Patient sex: M
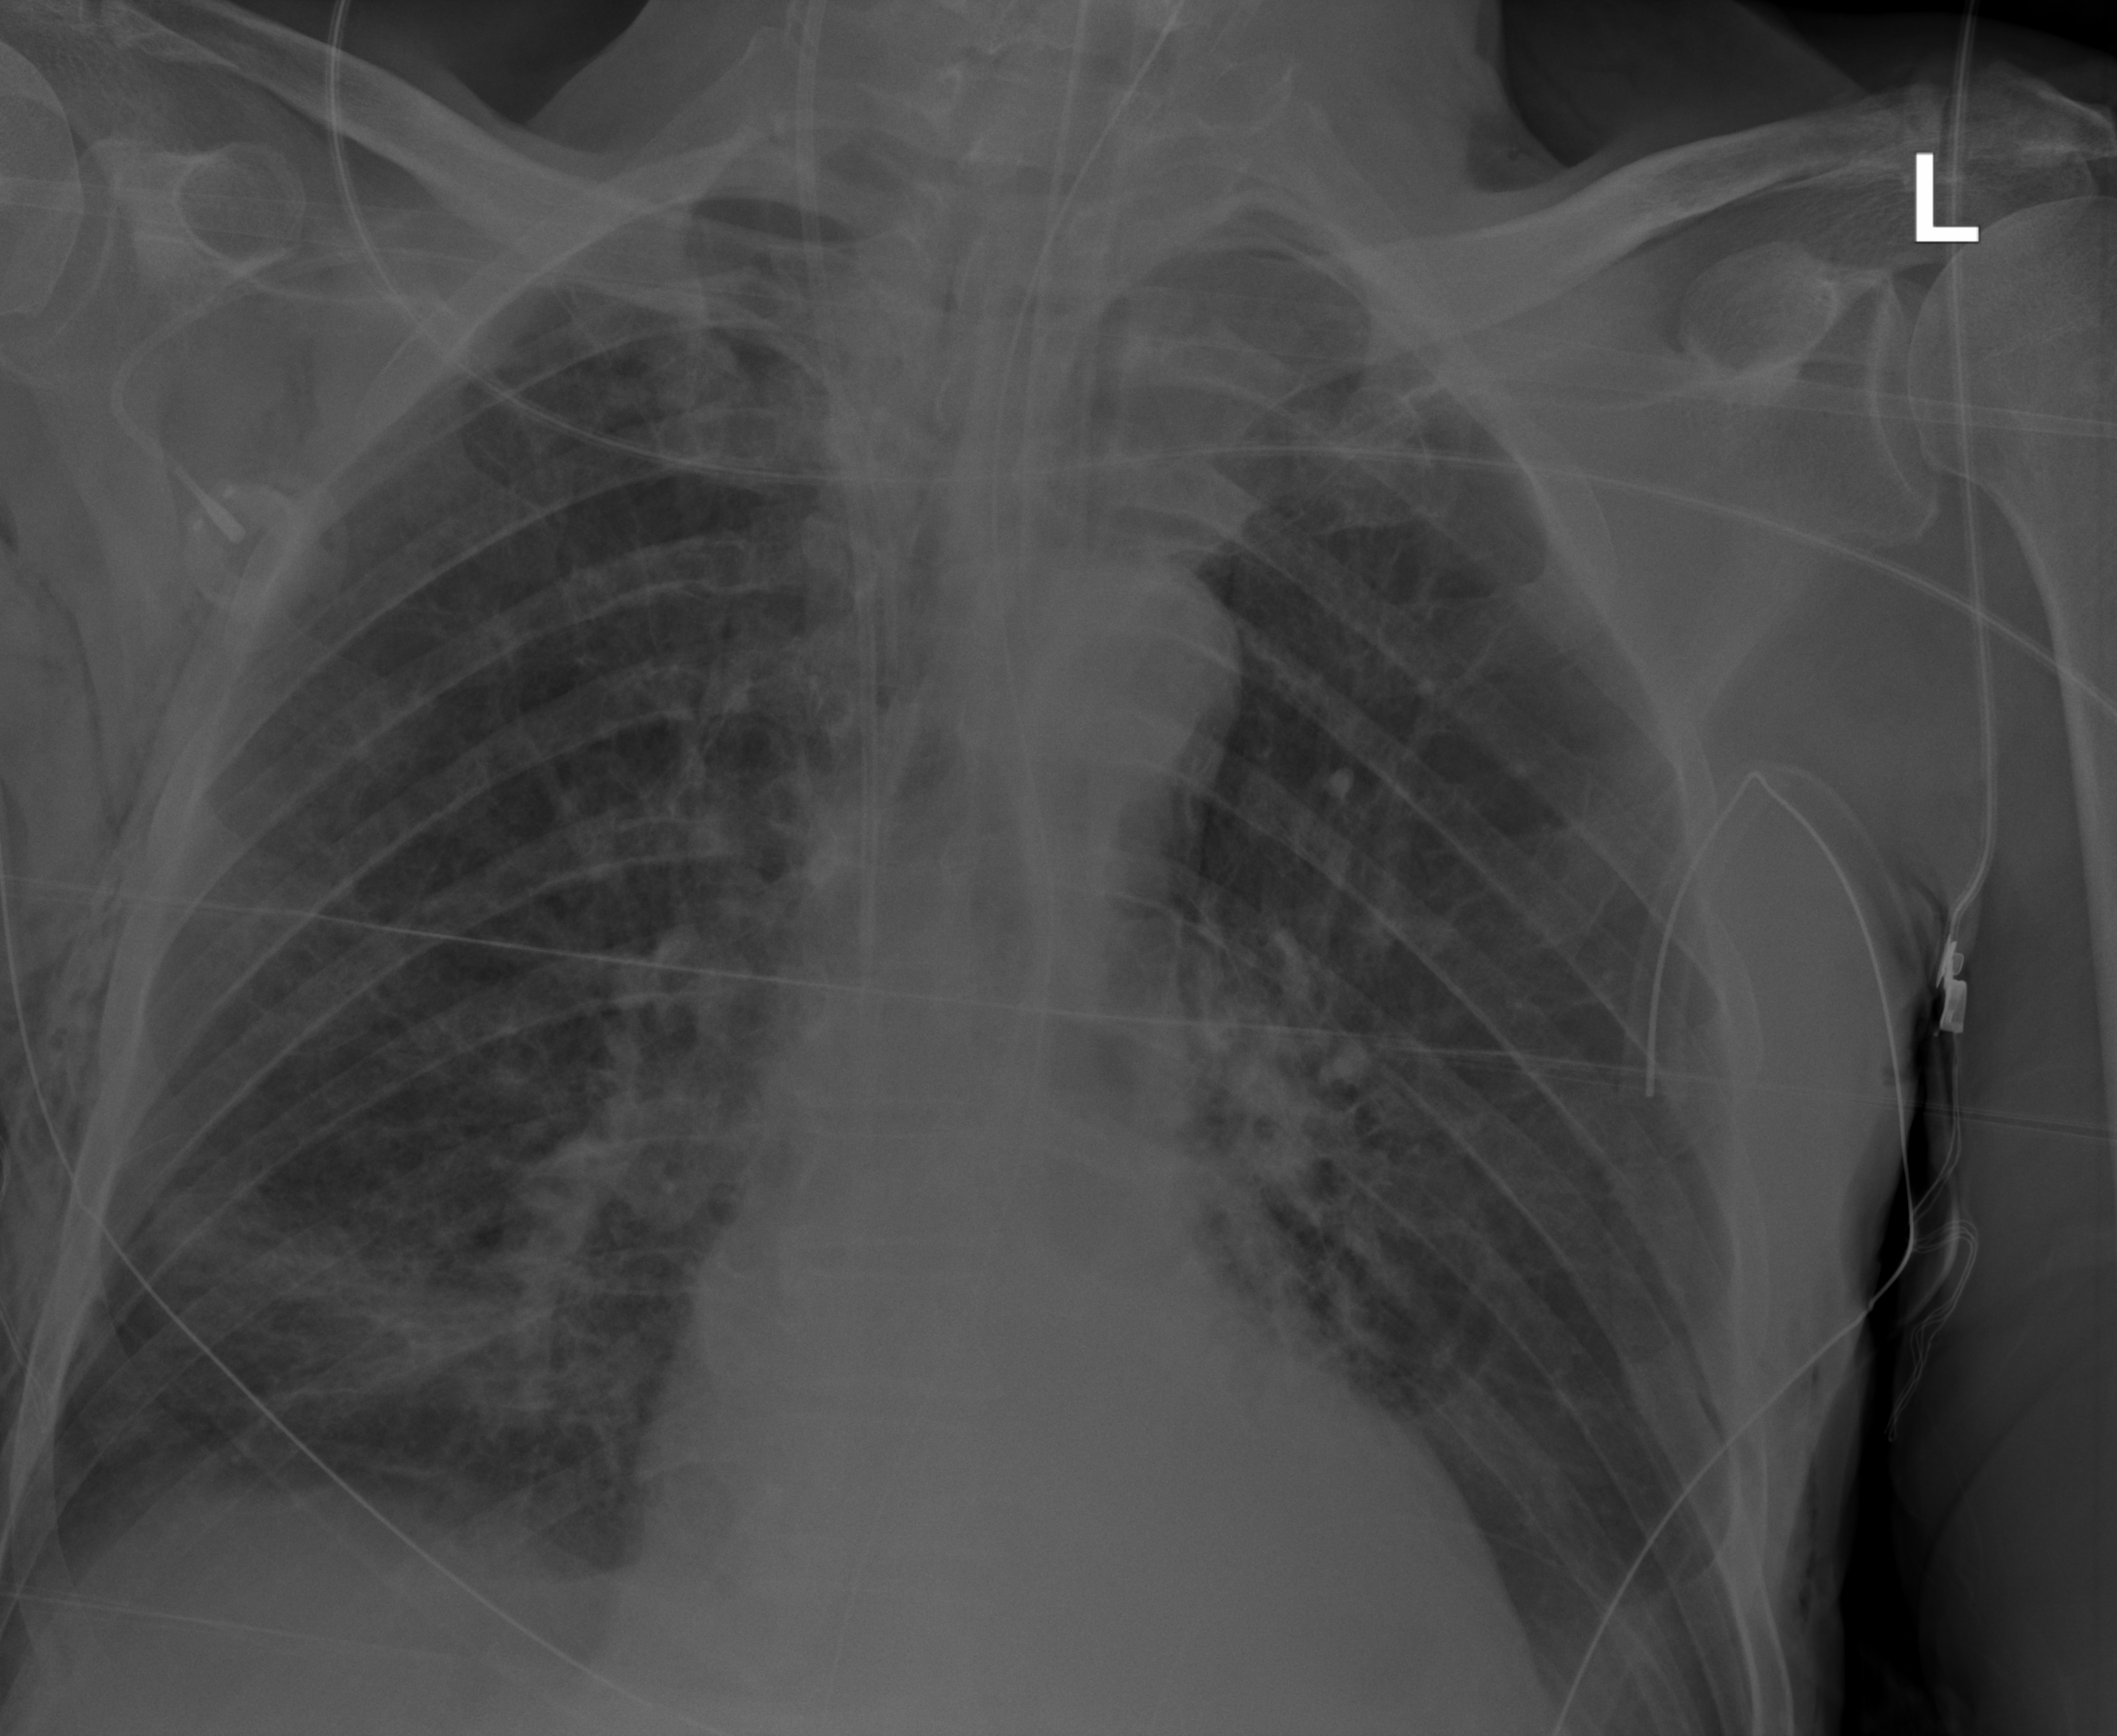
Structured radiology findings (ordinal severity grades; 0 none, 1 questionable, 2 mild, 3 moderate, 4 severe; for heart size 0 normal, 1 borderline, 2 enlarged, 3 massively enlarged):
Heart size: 0
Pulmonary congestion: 0
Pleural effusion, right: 0
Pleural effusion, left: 0
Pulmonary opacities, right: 0
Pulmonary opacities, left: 0
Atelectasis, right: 2
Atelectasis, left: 0